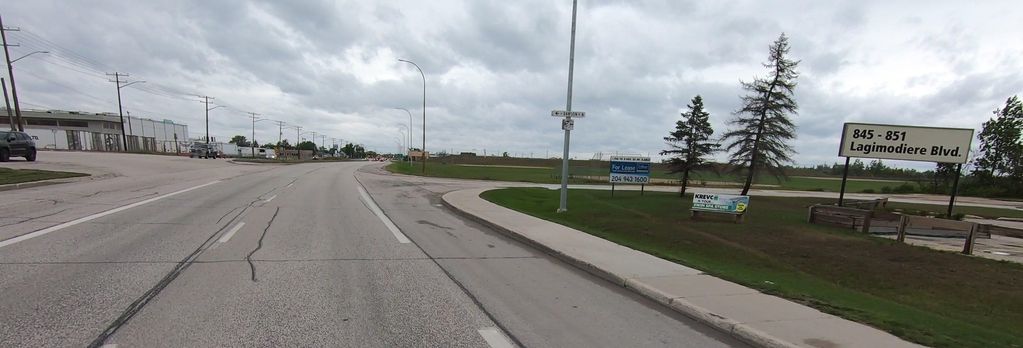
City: winnipeg